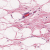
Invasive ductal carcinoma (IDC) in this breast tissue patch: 0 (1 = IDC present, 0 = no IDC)